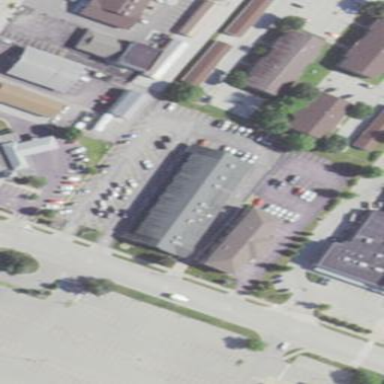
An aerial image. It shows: Commercial building.